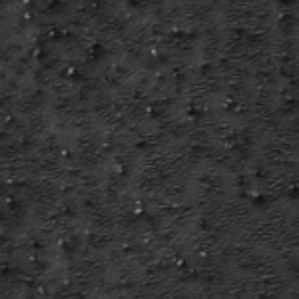
Label: frost